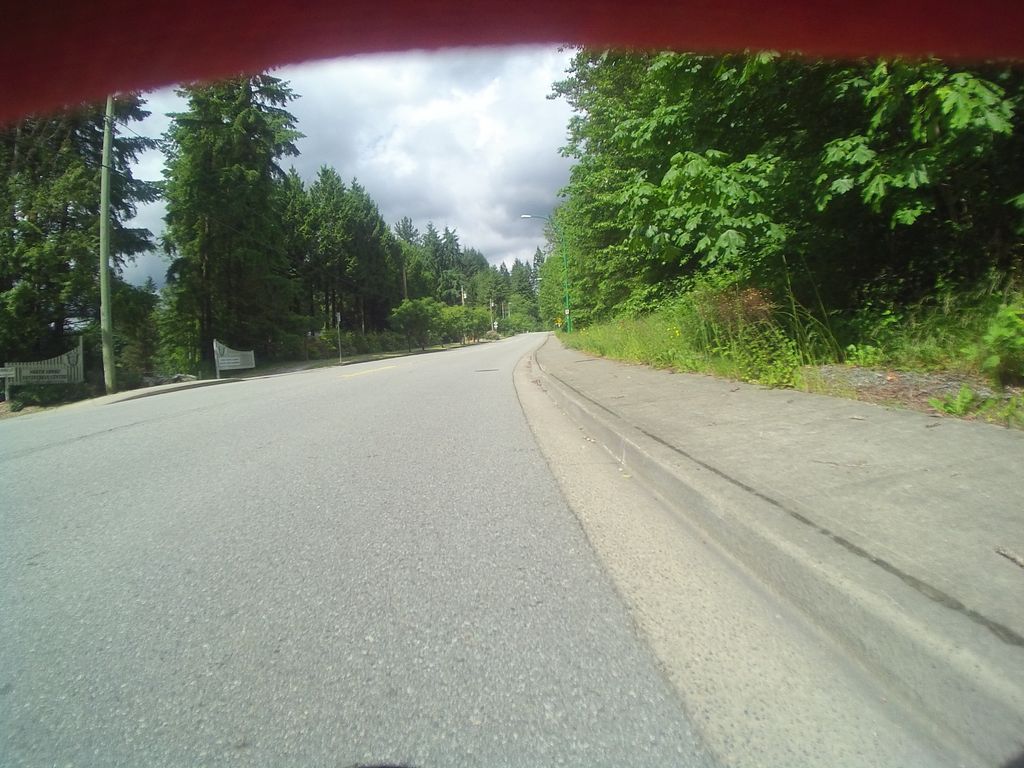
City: vancouver